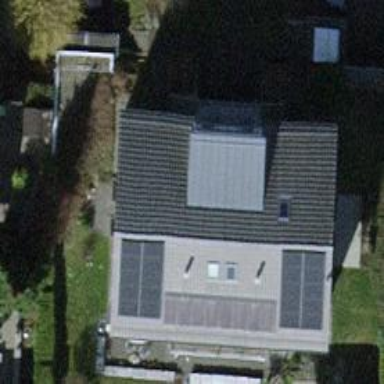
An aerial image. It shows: Solar photovoltaic panel generator.